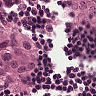
Metastatic tissue present: yes